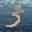
Label: 3